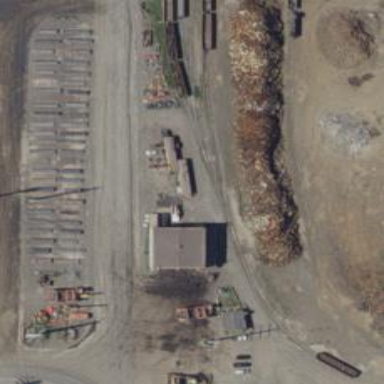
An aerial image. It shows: Rail spur service.